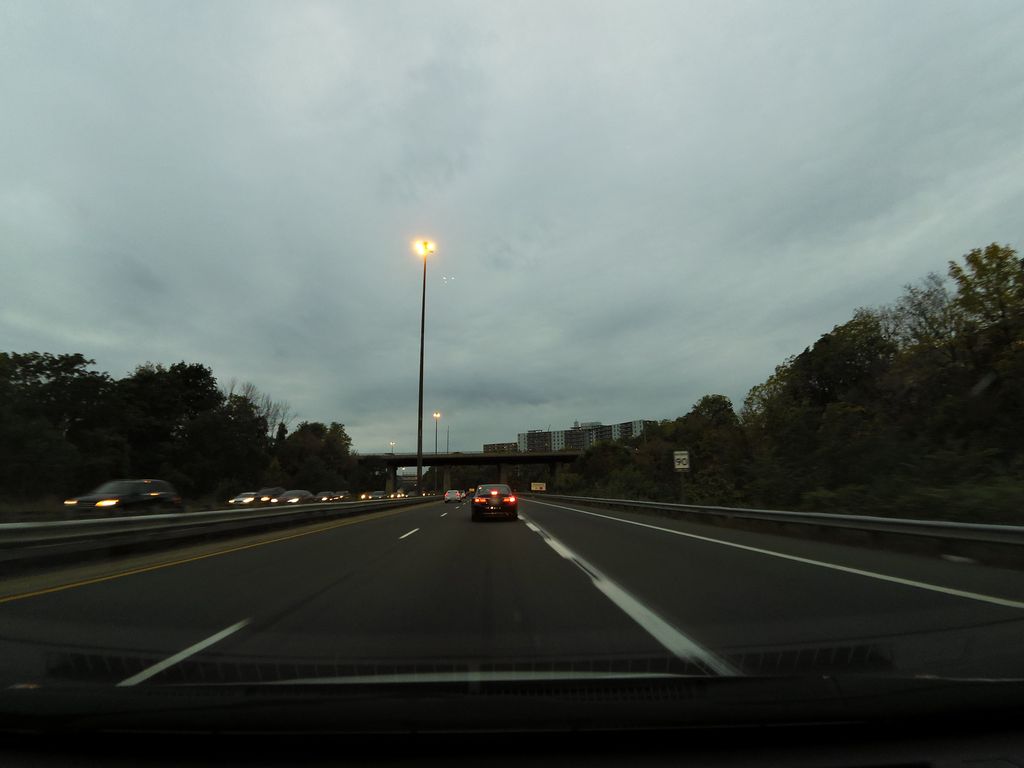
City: hamilton